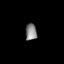
Tissue: lung
Cell type: Epithelial cells
Senescence score: 0.1647
Nuclear area (px): 187
Mean DAPI intensity: 135.118